Interaction volume radius: 10 \u00c5
Interaction volume height: 15 \u00c5
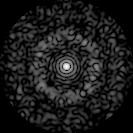
Disorder parameter: 0.8674